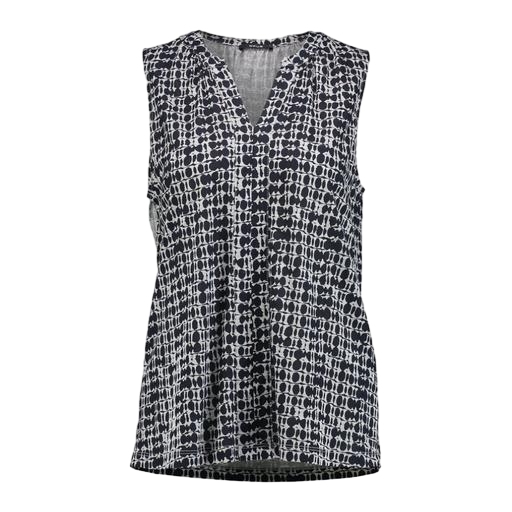
patterned sleeveless shirt, white printed sleeveless pleat-neck top, black v-neck printed tank top, white background